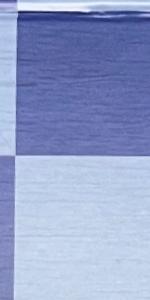
Label: Empty